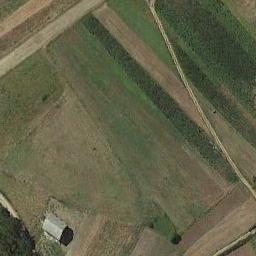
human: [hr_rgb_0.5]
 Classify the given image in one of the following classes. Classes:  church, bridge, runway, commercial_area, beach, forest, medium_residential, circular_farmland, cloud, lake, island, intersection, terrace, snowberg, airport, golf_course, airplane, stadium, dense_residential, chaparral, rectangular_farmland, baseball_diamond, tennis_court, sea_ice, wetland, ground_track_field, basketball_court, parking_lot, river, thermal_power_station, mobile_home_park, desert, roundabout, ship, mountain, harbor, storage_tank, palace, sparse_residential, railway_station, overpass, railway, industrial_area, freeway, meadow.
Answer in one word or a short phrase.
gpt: rectangular_farmland